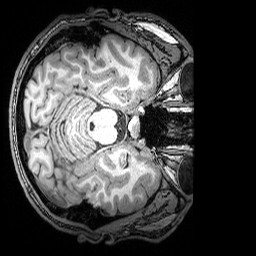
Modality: T1w
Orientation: axial
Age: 28
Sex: male
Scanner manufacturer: siemens
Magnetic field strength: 3 T
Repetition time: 2.53 s
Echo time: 0.00388 s